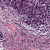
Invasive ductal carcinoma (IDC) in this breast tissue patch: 1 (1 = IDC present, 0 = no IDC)